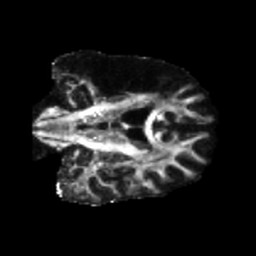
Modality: FA
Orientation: coronal
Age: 56
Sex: male
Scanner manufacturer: siemens
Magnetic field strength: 3 T
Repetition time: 5.47 s
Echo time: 0.0854 s